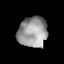
Tissue: lung
Cell type: Endothelial cells
Senescence score: 0.2051
Nuclear area (px): 861
Mean DAPI intensity: 155.382